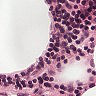
Metastatic tissue present: no